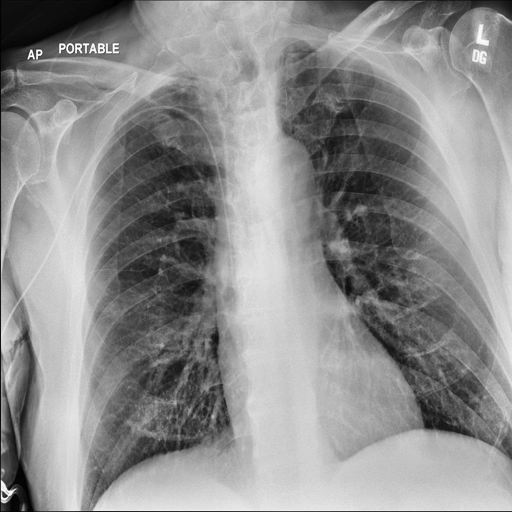
Finding: NORMAL